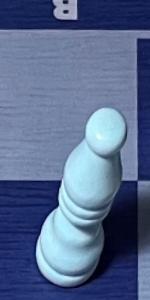
Label: Bishop_White